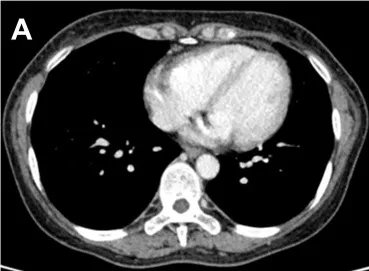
CT presented thickened interlobular septa in both lungs.
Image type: radiology (ct)